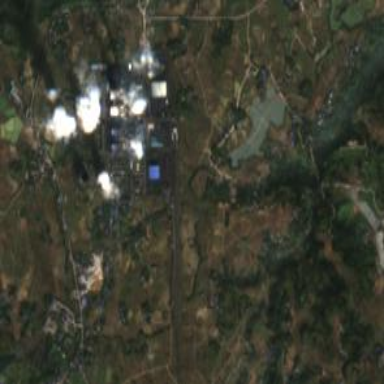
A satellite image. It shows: Industrial area with coal power plant.